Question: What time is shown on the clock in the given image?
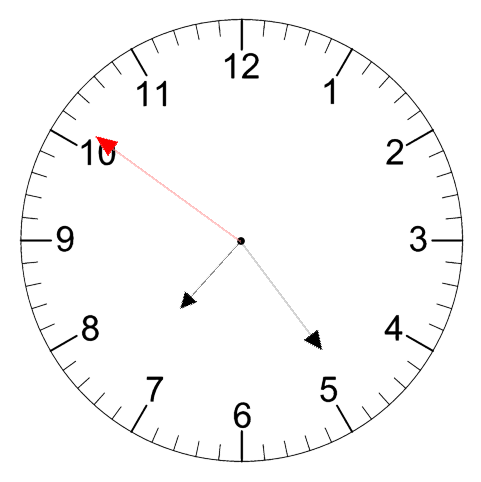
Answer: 07:23:51